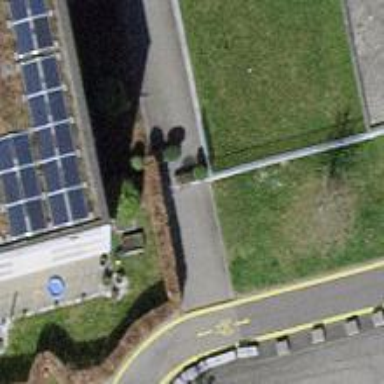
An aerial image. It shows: Cycle barrier.